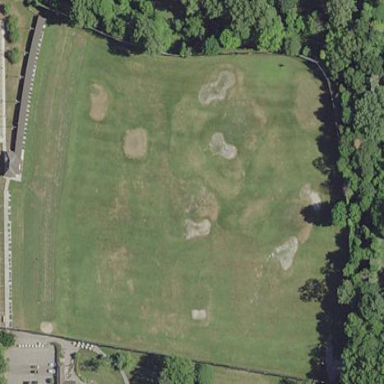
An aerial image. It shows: Golf pitch for leisure land.